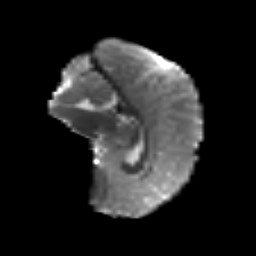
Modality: T2w
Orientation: sagittal
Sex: male
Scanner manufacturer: siemens
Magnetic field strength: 3 T
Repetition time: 5 s
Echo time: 0.071 s